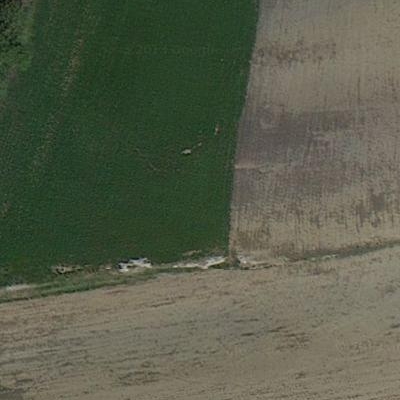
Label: bField